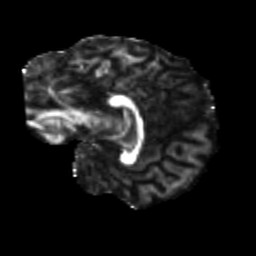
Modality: FA
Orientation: sagittal
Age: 42
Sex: male
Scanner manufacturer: siemens
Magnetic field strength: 3 T
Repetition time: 3.839 s
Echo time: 0.071 s